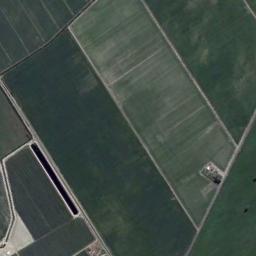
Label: rectangular_farmland